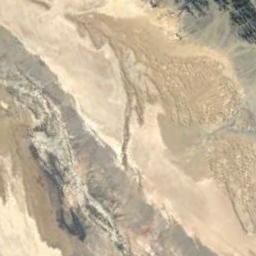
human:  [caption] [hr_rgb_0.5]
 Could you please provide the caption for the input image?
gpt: The white desert is next to the bare land .

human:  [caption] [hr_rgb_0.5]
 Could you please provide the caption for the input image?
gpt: There are several trees in this orange desert .

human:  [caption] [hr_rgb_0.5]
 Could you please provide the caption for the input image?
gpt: It is a large piece of yellow desert between the brown bare land and the dark gray land .

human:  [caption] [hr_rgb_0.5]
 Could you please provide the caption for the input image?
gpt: The desert has yellow sand and some mountains .

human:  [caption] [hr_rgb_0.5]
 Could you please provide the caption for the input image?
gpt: A desert covered with bare land and rocks .